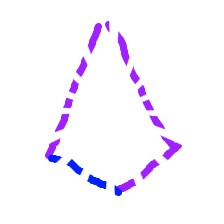
Shape: kite